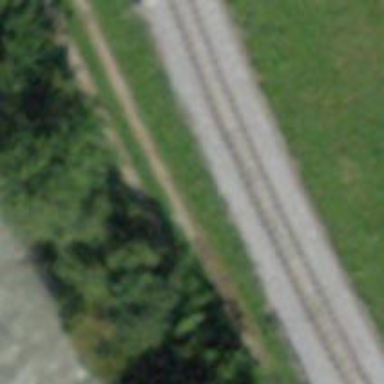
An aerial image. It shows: Narrow-gauge railway track with 1 electrified contact line.